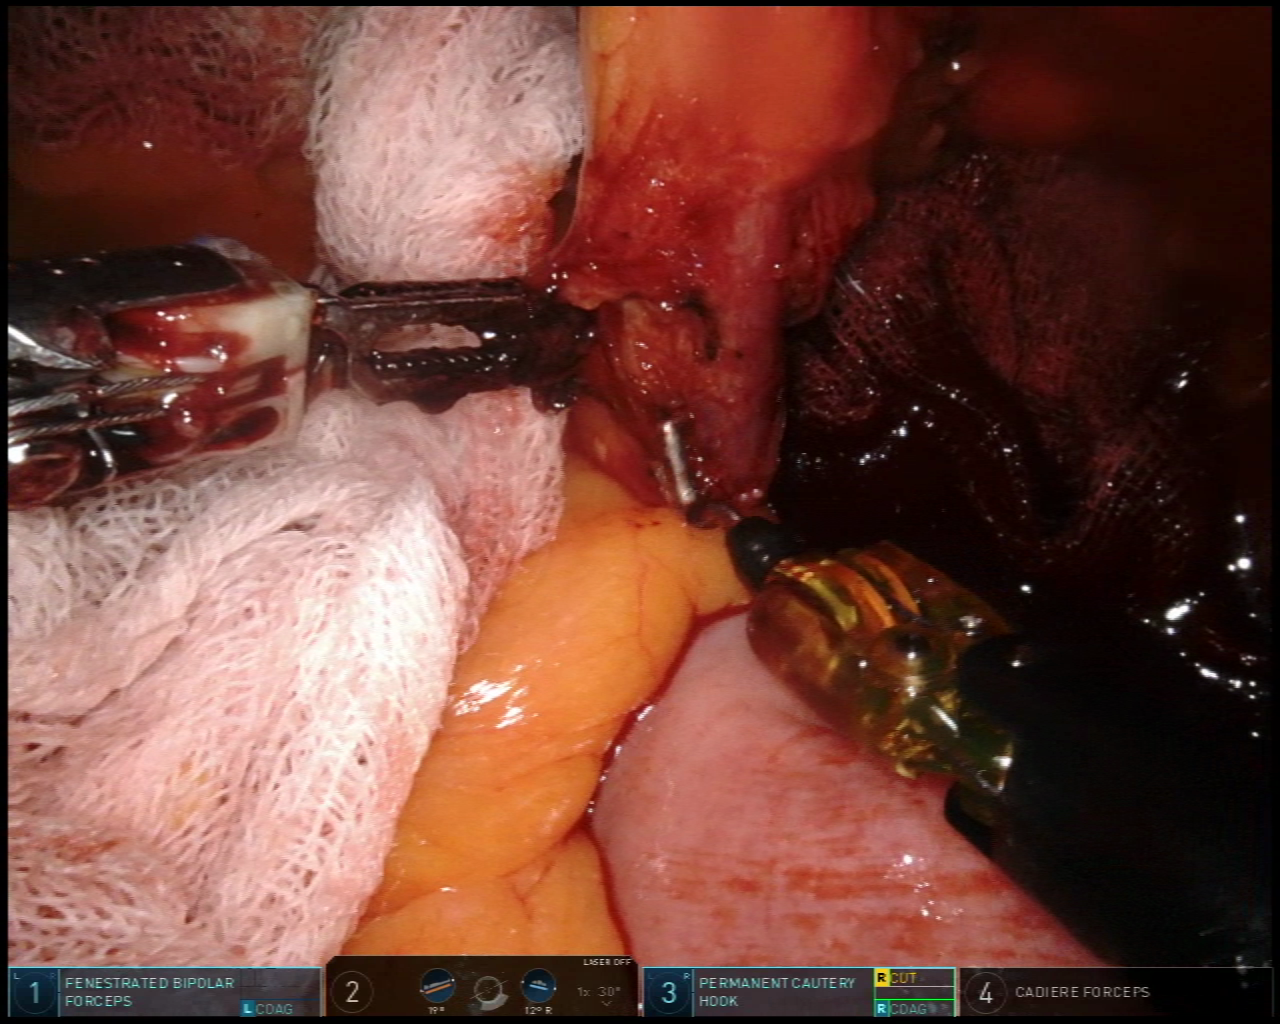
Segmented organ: intestinal_veins
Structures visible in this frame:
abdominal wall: no
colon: yes
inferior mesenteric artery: no
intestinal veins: yes
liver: no
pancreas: no
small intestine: no
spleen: no
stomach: no
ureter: no
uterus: no
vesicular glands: no